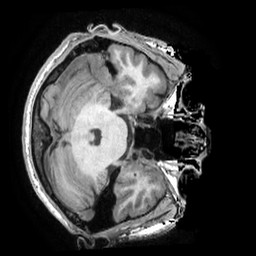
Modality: T1w
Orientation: axial
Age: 31
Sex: male
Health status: healthy
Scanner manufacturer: ge